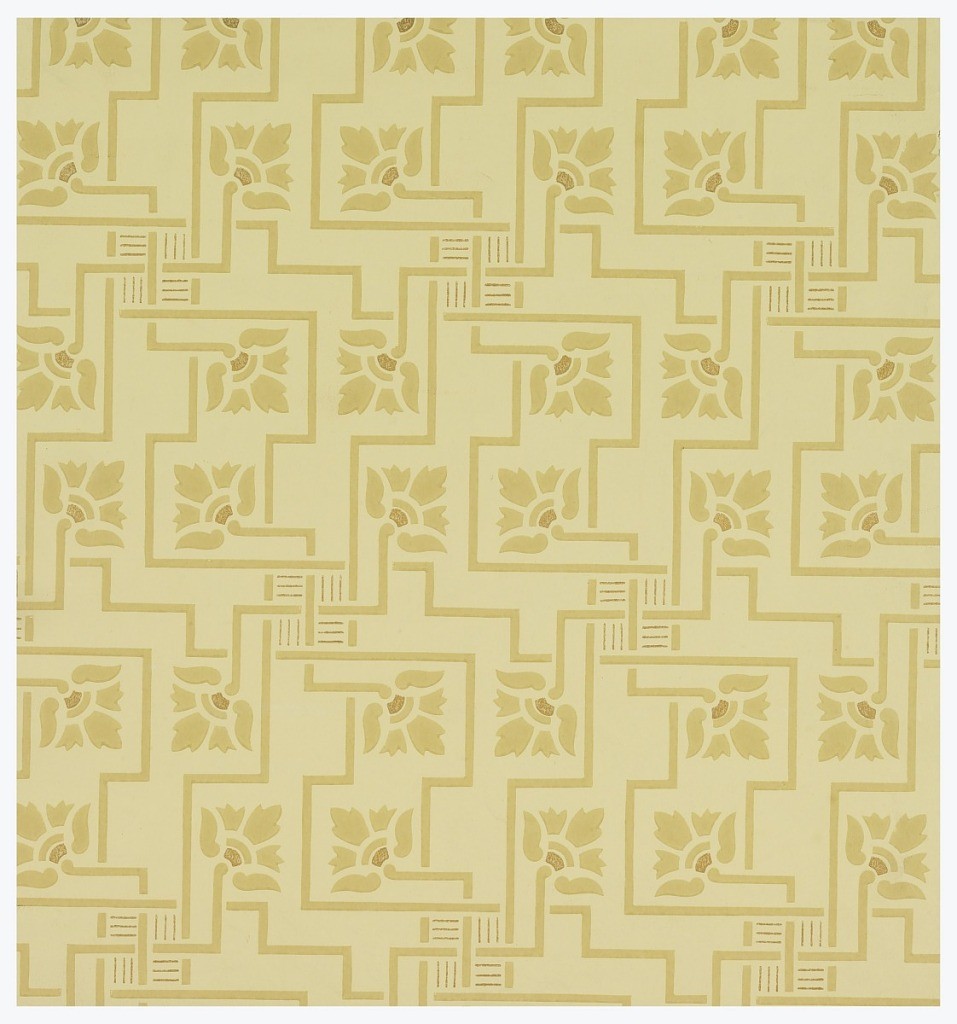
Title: Sidewall
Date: ca. 1880
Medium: Machine-printed paper
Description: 1970-26-4-be: Aesthetic rectilinear pattern; Highly stylized flo...;     1970-26-4-cdd: Aesthetic or Anglo-Japanesque pattern with overlap...